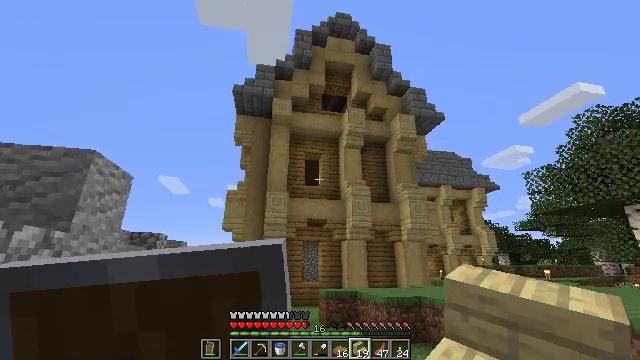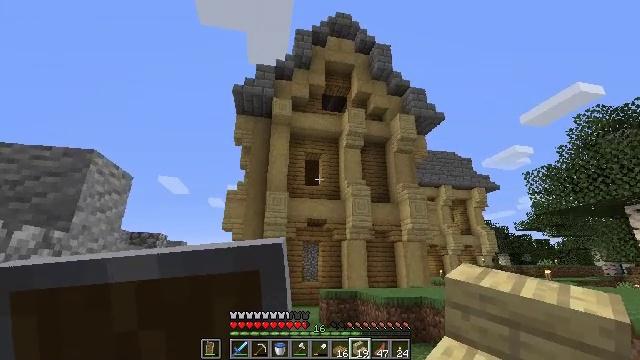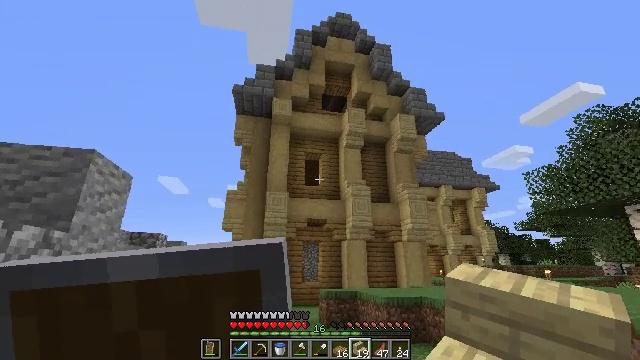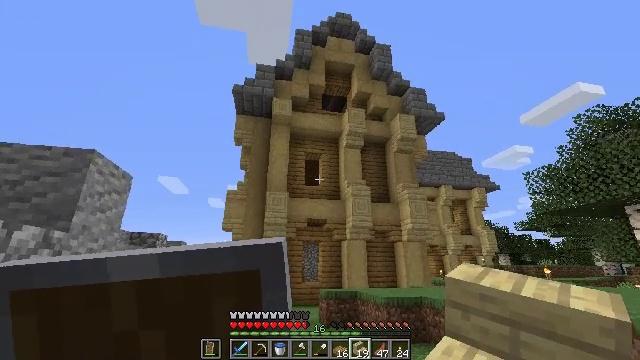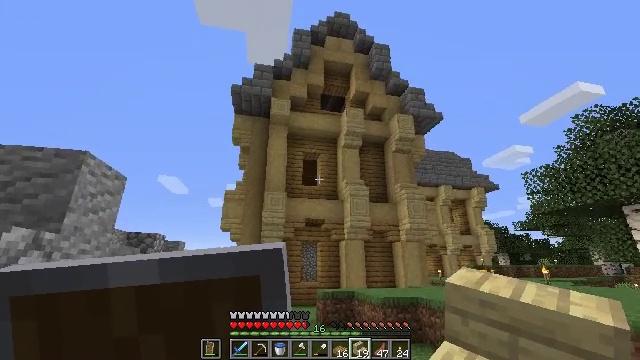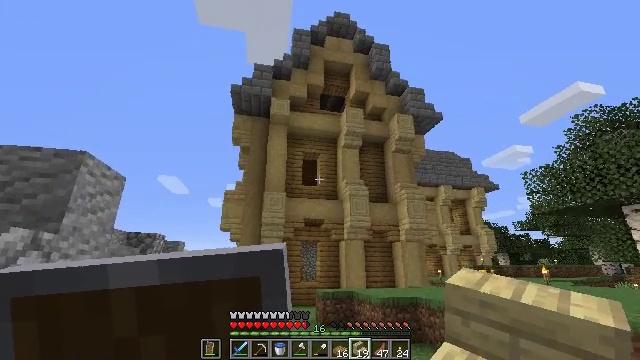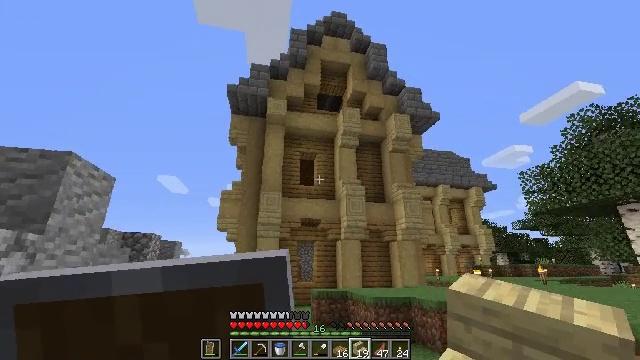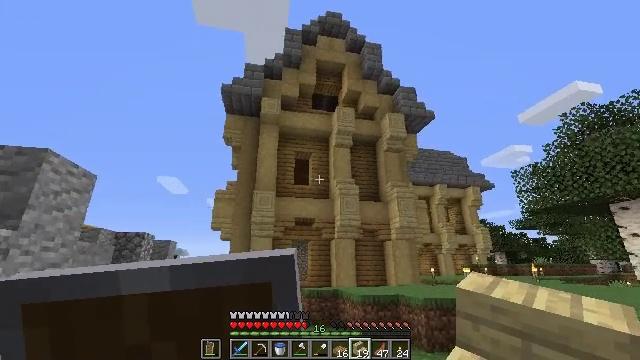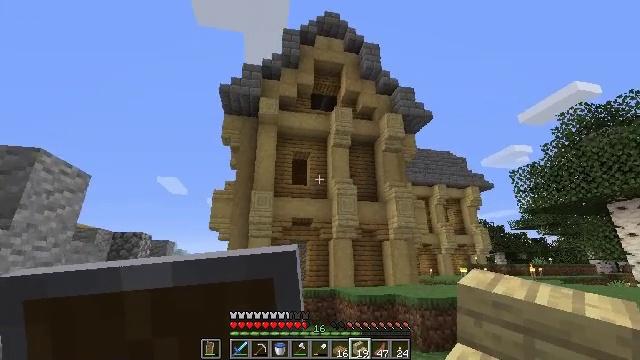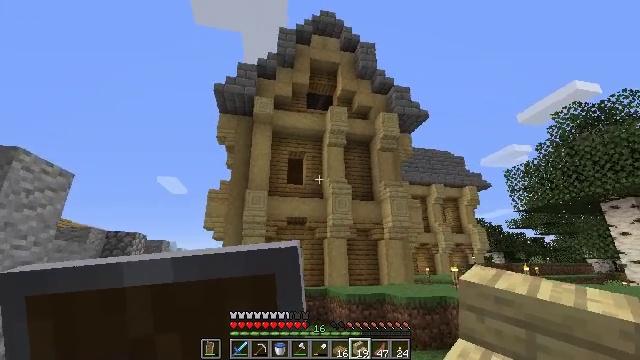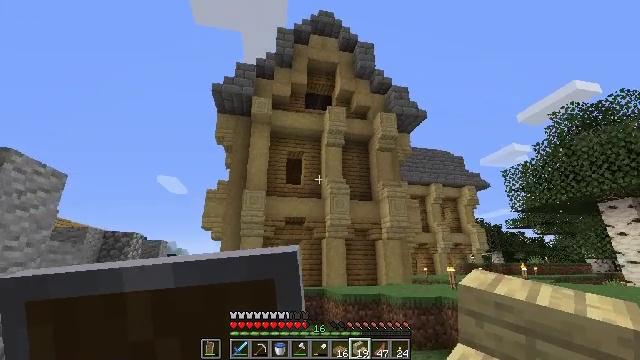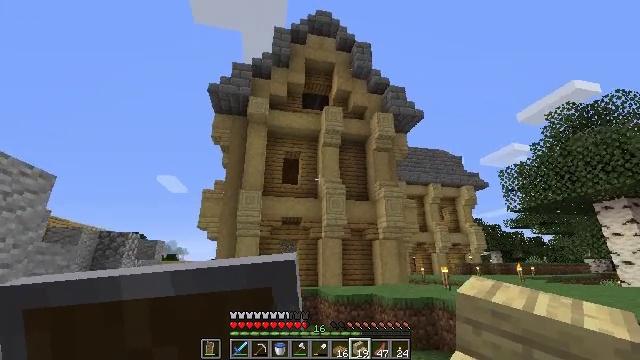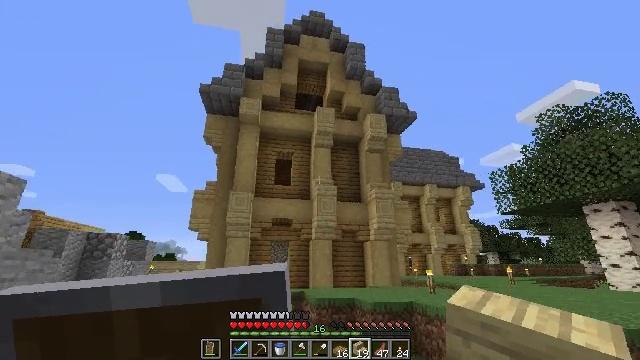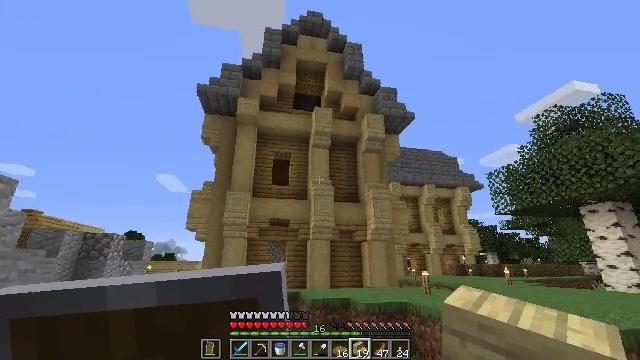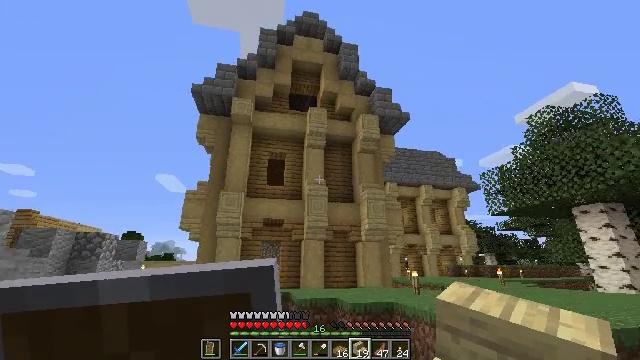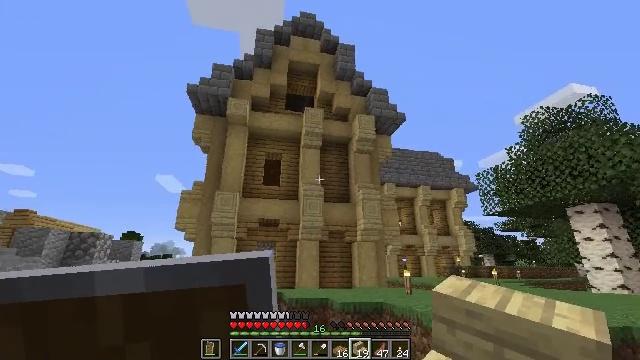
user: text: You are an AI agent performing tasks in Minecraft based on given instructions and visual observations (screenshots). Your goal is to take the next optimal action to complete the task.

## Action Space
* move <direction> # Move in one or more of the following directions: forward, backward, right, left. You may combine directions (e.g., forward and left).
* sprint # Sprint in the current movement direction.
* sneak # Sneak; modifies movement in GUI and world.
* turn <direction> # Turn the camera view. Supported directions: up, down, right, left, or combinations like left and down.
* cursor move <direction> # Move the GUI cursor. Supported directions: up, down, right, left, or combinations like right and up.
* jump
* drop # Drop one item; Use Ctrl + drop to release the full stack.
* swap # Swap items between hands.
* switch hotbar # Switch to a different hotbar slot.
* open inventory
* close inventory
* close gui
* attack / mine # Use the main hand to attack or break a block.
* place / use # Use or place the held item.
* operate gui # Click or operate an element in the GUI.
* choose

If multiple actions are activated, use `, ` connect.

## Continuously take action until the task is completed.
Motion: motion action
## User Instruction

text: Harvest birch logs from birch trees.
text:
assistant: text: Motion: no_op
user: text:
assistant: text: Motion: no_op
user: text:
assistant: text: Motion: no_op
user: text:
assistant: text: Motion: move right
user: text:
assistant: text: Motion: move right
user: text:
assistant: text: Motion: move right
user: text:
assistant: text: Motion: move right
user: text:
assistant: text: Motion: move right
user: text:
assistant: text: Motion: move right
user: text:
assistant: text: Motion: move right
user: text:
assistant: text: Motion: move right
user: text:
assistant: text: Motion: move right
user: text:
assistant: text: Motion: move right
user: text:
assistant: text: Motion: move right
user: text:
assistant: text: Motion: move right
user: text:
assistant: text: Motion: no_op
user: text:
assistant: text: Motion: no_op
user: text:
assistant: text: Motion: no_op
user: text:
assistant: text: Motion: no_op
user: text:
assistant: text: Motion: no_op
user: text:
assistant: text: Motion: no_op
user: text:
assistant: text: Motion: move forward
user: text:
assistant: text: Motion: move forward
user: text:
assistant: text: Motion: no_op
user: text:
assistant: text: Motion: no_op
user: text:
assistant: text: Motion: move forward
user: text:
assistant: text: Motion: move forward
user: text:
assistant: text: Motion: move forward
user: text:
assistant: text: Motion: move forward
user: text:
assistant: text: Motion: move forward